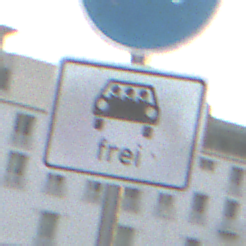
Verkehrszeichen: MehrfachbesetzePersonenkraftwagenFrei
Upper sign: Busssonderstreifen
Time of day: SunriseSunset
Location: Outdoor (Urban)
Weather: PartlyCloudy
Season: NotSpecified
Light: Natural